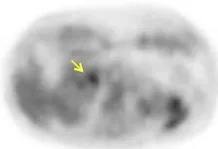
18FDG avidity was observed in the lymph nodes (arrows).
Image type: radiology (pet)